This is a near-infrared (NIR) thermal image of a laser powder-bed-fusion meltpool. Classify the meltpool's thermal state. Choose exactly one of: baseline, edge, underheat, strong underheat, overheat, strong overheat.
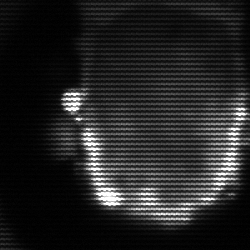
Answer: baseline